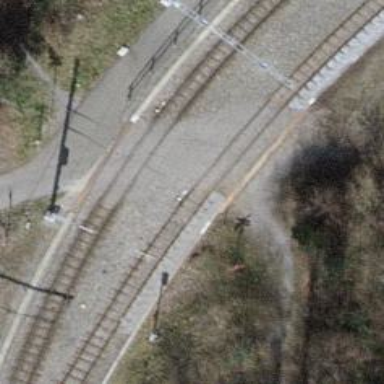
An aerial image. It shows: Railway level crossing.